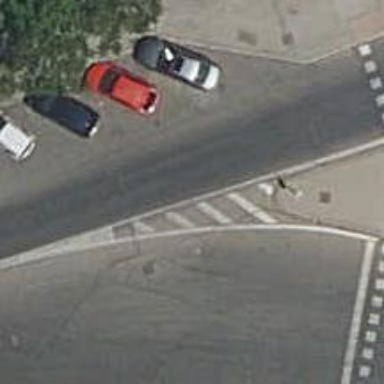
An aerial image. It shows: Kerb serving as barrier.